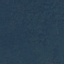
Land use / land cover: Forest